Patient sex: F
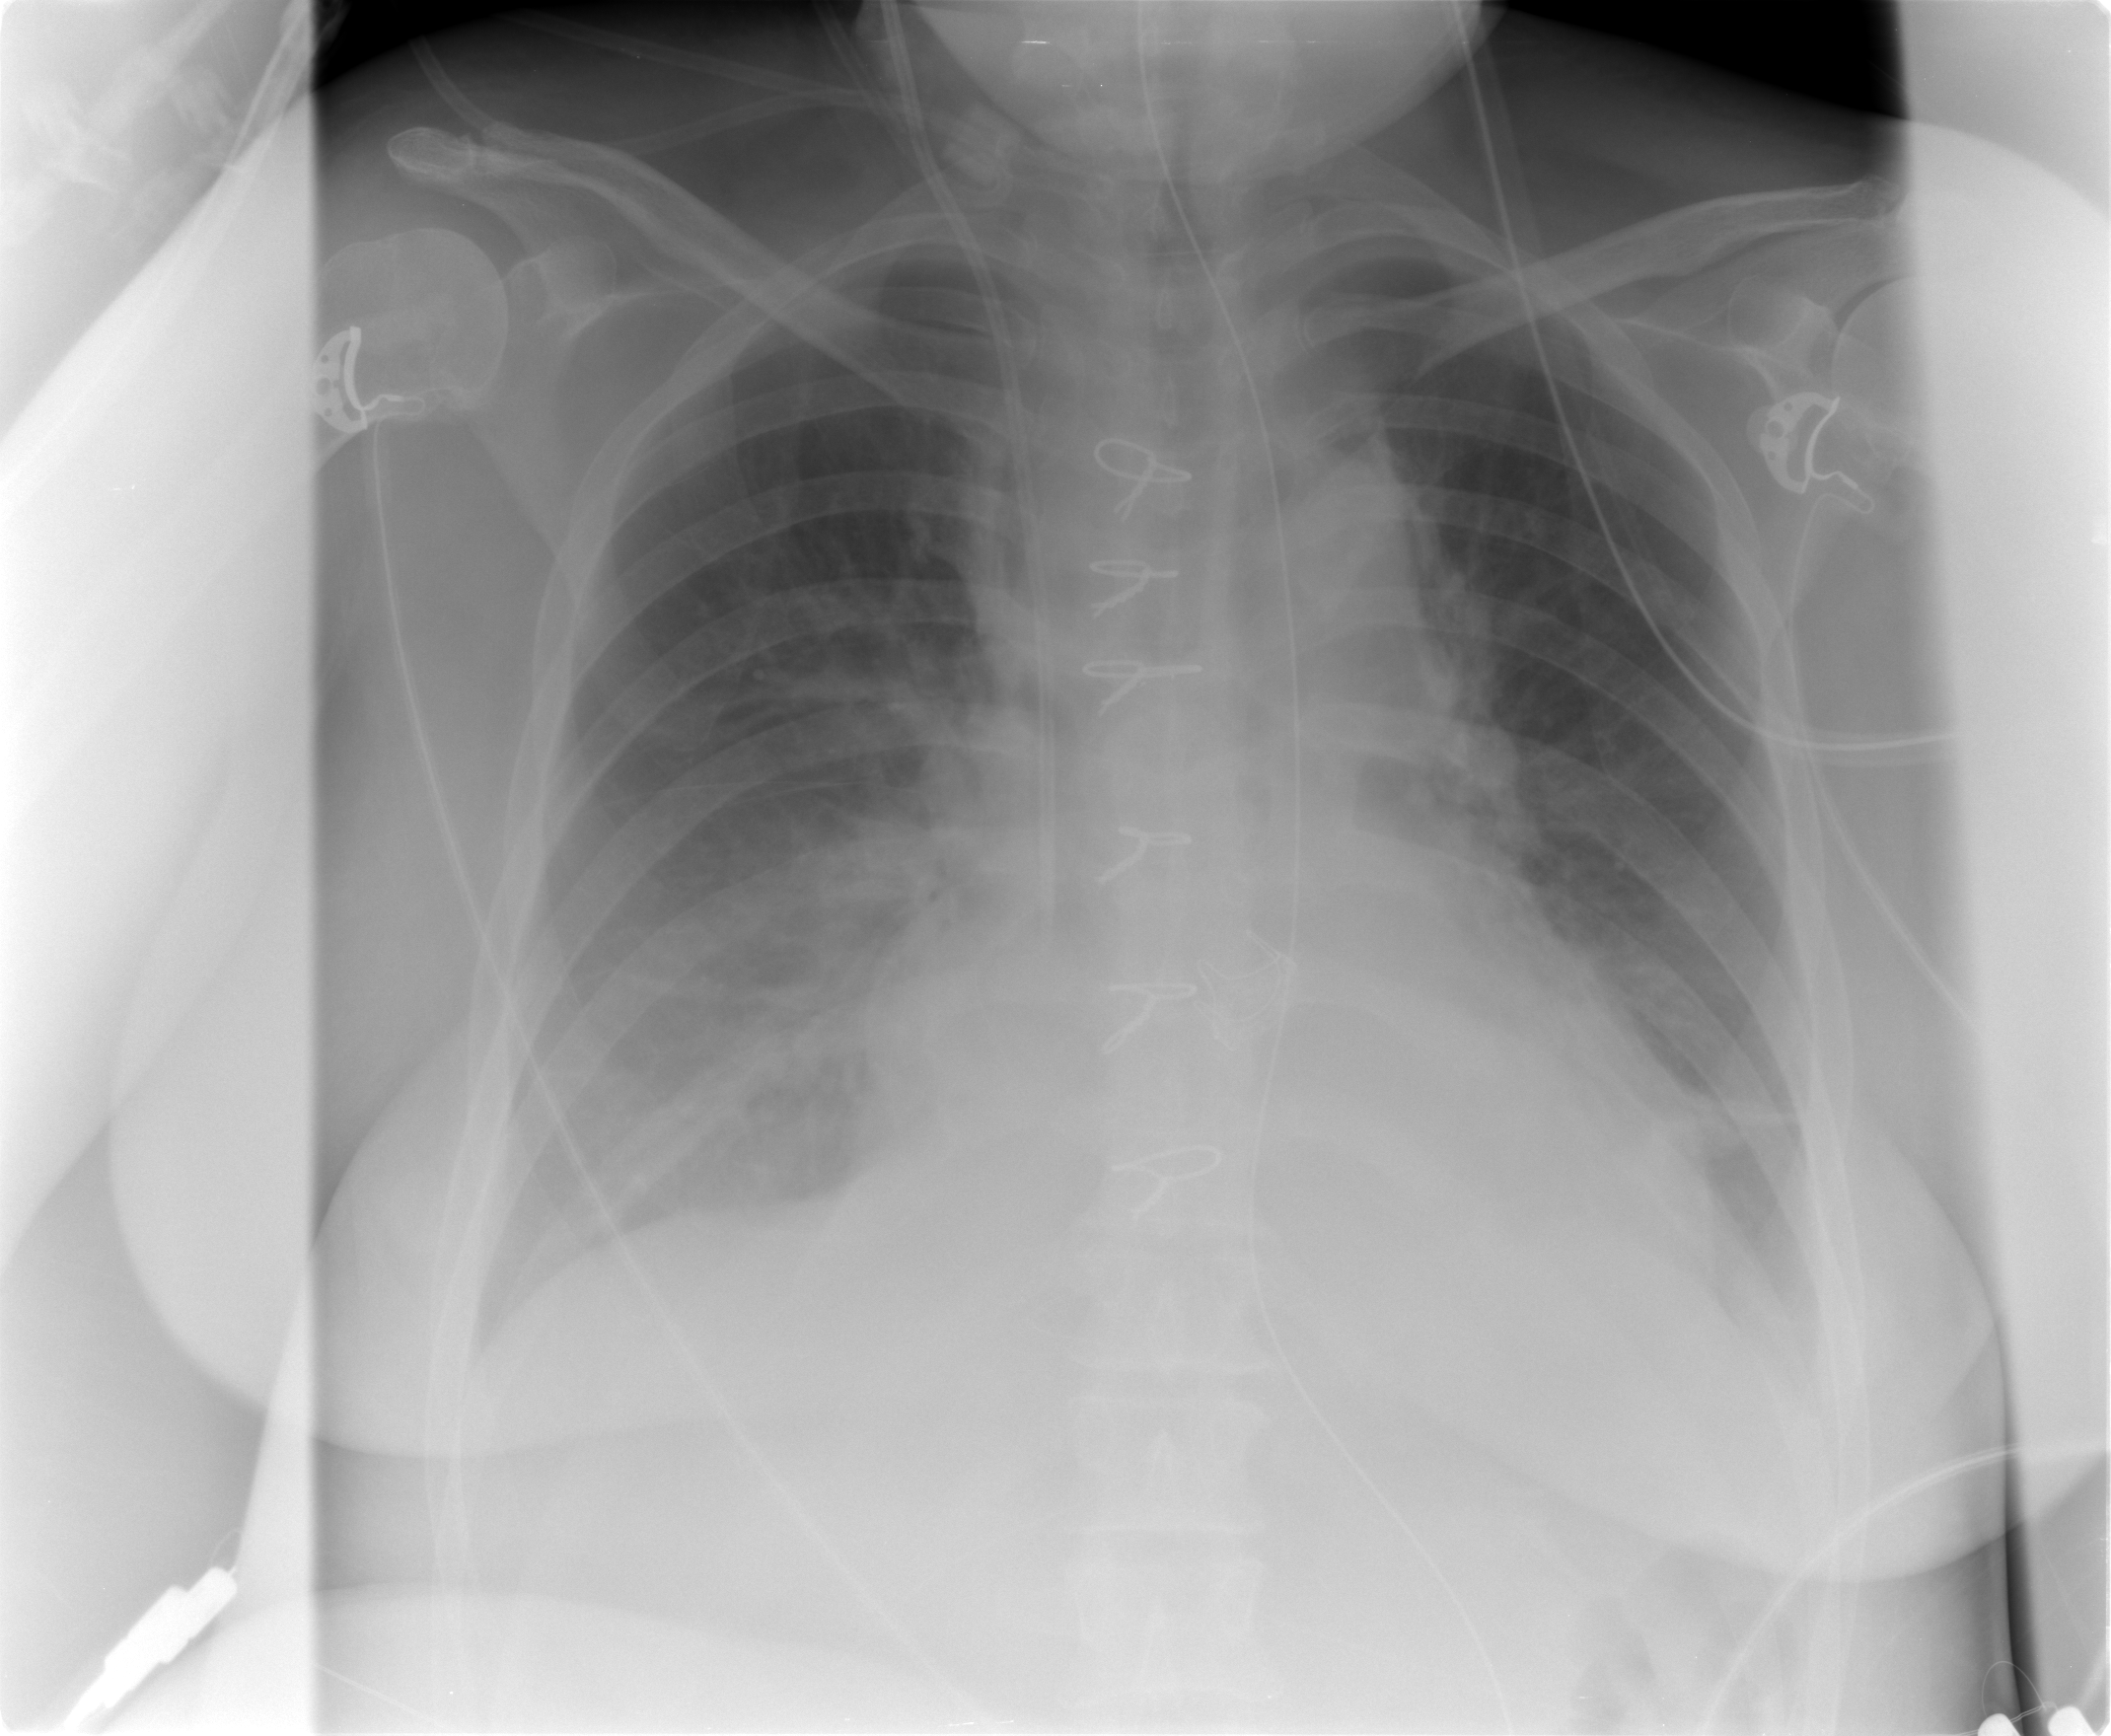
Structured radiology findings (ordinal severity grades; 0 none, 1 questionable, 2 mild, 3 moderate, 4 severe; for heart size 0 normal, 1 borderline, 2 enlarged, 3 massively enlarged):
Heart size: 0
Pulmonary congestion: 3
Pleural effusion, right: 2
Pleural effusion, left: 2
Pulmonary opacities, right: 2
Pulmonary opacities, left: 2
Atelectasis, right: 2
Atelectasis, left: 2